Question: I have 3 'NSManagedObjet's; Person, Stuff, and Collection.

I want to use a 'NSPredicate' to get a list of all 'Collection's that 'ThePerson' has.
Example: Scott has objectA and objectB which are in collection Letters and object1 which is in collection Numbers.
I want to be able to do a fetch request and get back collection Letters and Numbers.
I tried:
'''
NSPredicate *predicate = [NSPredicate predicateWithFormat:@"ANY stuffs.persons == %@", person];
'''
And:
'''
NSPredicate *predicate = [NSPredicate predicateWithFormat:@"SUBQUERY(stuffs, $s, ANY $s.persons == %@)", scott];
'''
Any suggestions?
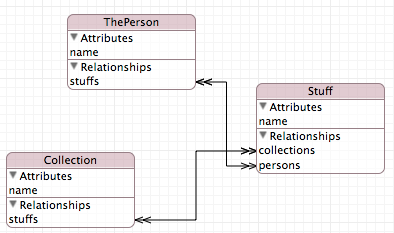
Answer: Your 'SUBQUERY' syntax is wrong (for a full explanation, see <URL>. It should be something like:
'''
SUBQUERY(stuffs, $s, ANY $s.persons == %@).@count > 0
'''